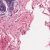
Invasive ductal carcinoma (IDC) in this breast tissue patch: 0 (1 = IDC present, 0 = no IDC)